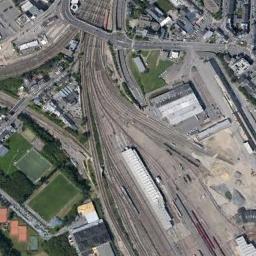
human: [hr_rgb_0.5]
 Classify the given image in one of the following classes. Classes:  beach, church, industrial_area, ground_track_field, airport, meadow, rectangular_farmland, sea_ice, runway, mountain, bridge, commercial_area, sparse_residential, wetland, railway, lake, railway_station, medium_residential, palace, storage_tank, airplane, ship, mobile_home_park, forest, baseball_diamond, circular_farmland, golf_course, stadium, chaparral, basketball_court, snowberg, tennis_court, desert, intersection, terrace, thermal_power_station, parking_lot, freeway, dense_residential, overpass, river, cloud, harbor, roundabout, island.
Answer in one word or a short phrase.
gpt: railway_station